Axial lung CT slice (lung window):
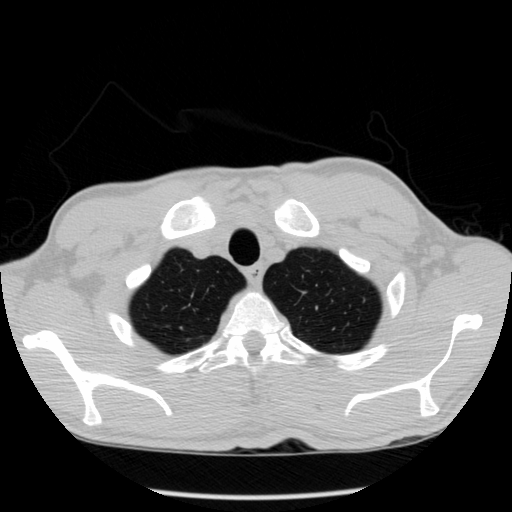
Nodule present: no